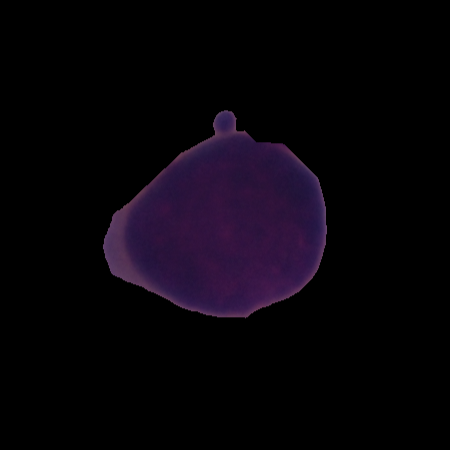
Label: healthy